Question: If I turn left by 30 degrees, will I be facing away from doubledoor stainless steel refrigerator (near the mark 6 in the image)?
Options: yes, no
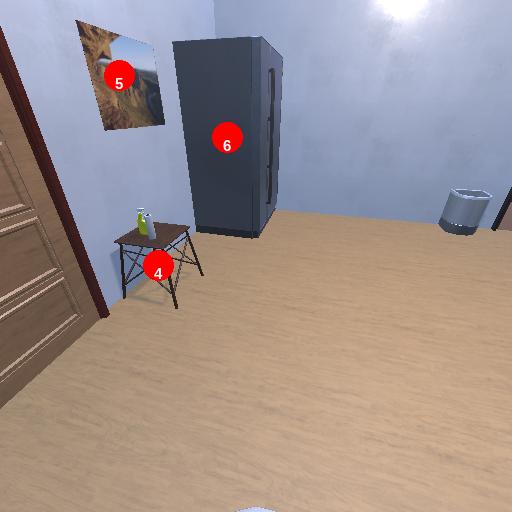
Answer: yes